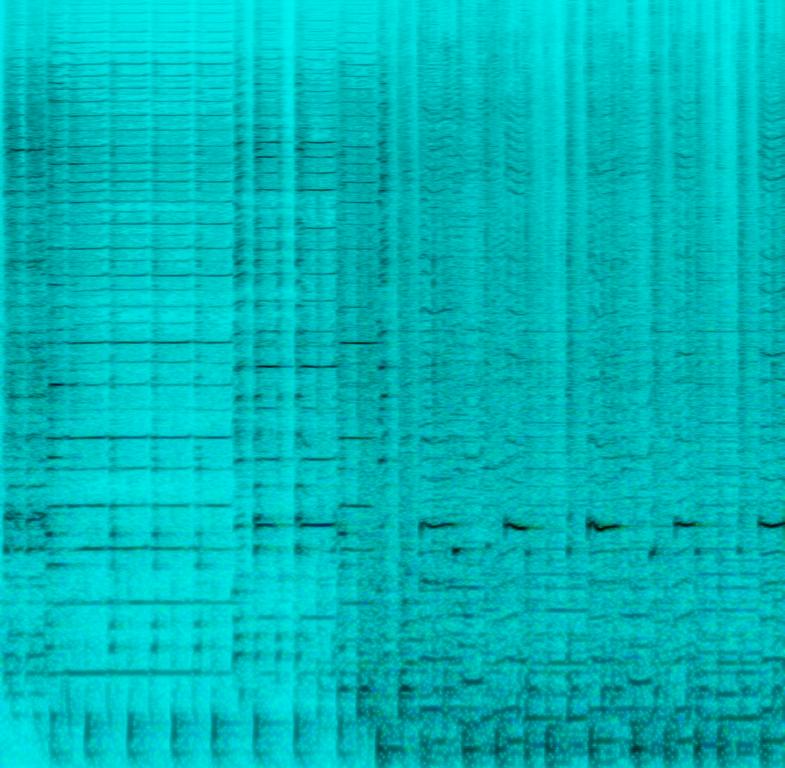
This music is an energetic instrumental. The tempo is fast with a vivacious harmonica lead, lively guitar rhythm, enthusiastic cello and punchy drumming. The song starts with an enthusiastic vocal riff. The music is an upbeat, catchy, buoyant, peppy, youthful, energetic and lively Harmonica instrumental.